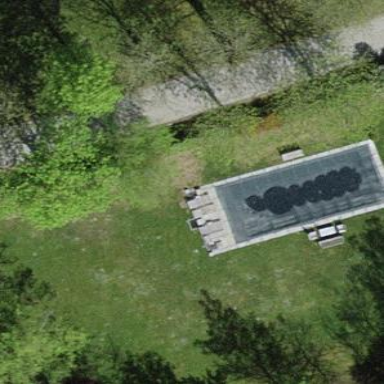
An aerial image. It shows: Swimming pool located in leisure land.